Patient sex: M
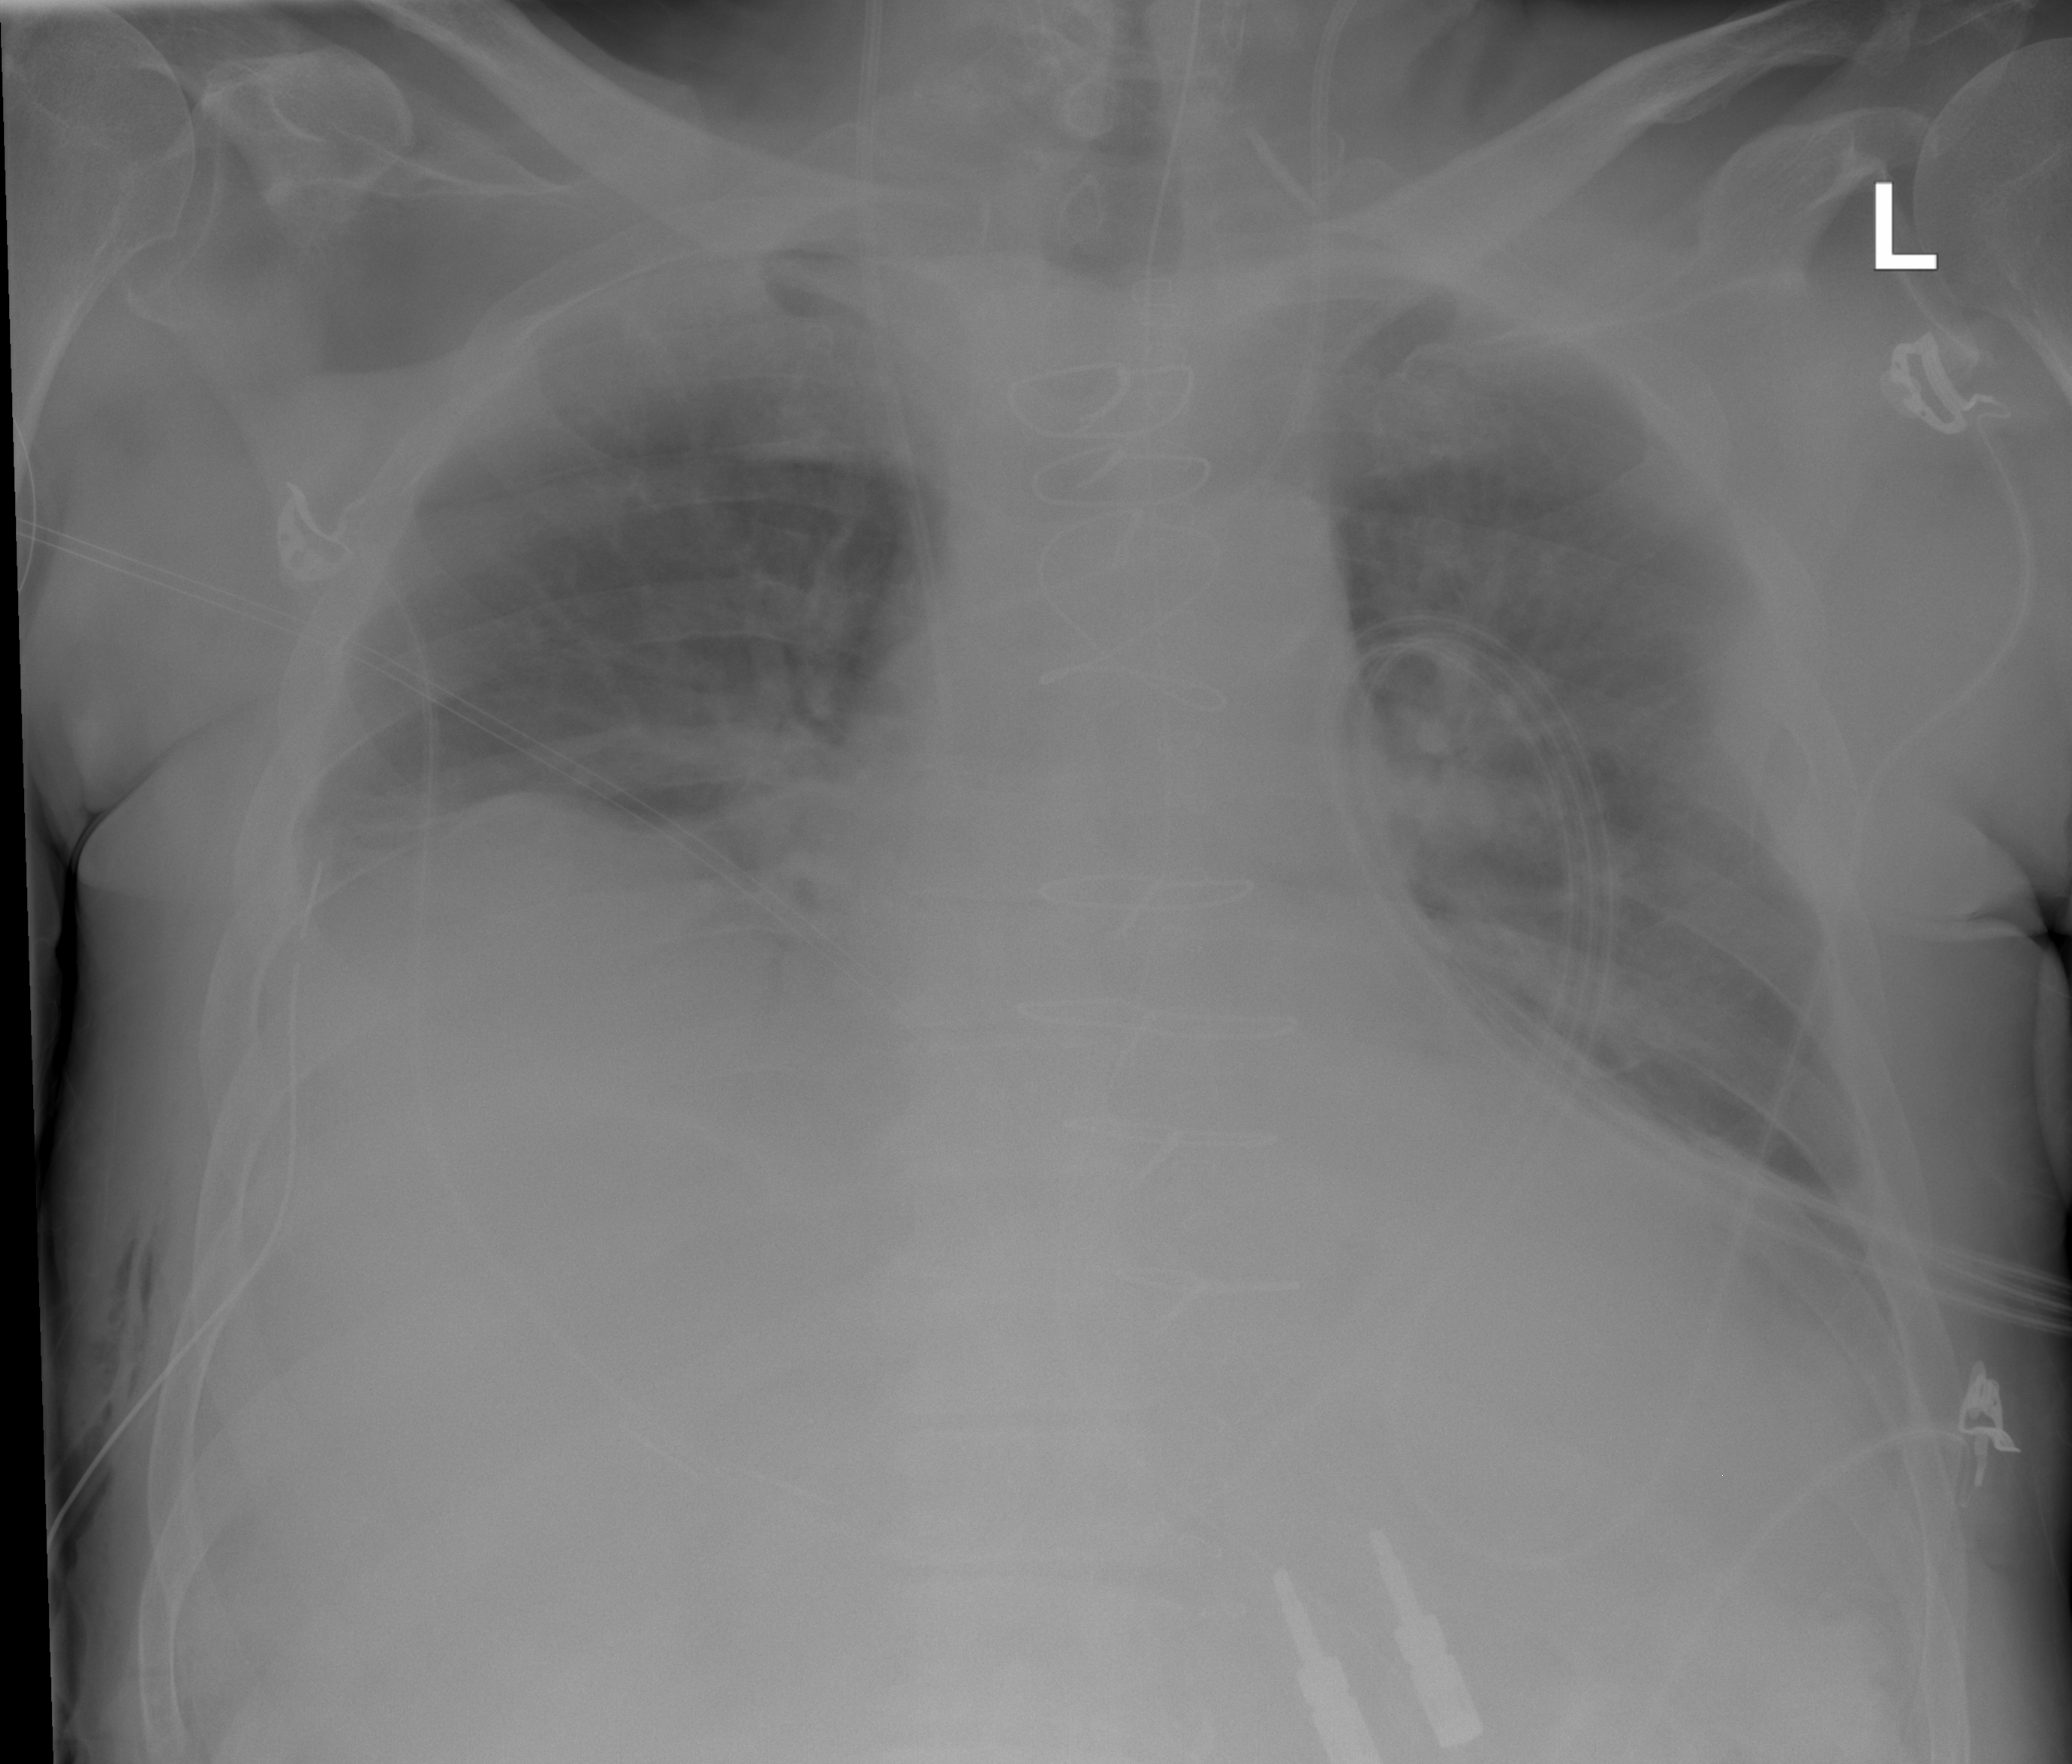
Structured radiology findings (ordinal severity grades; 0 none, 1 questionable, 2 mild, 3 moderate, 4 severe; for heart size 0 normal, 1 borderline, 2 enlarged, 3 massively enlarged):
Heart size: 0
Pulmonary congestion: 2
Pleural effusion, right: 3
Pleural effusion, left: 1
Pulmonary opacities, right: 1
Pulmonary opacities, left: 1
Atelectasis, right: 2
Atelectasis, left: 2